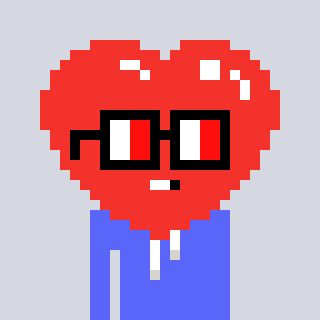
a pixel art character with square glasses with black frames and red eyes, a heart-shaped head and a purple-colored body on a cool background